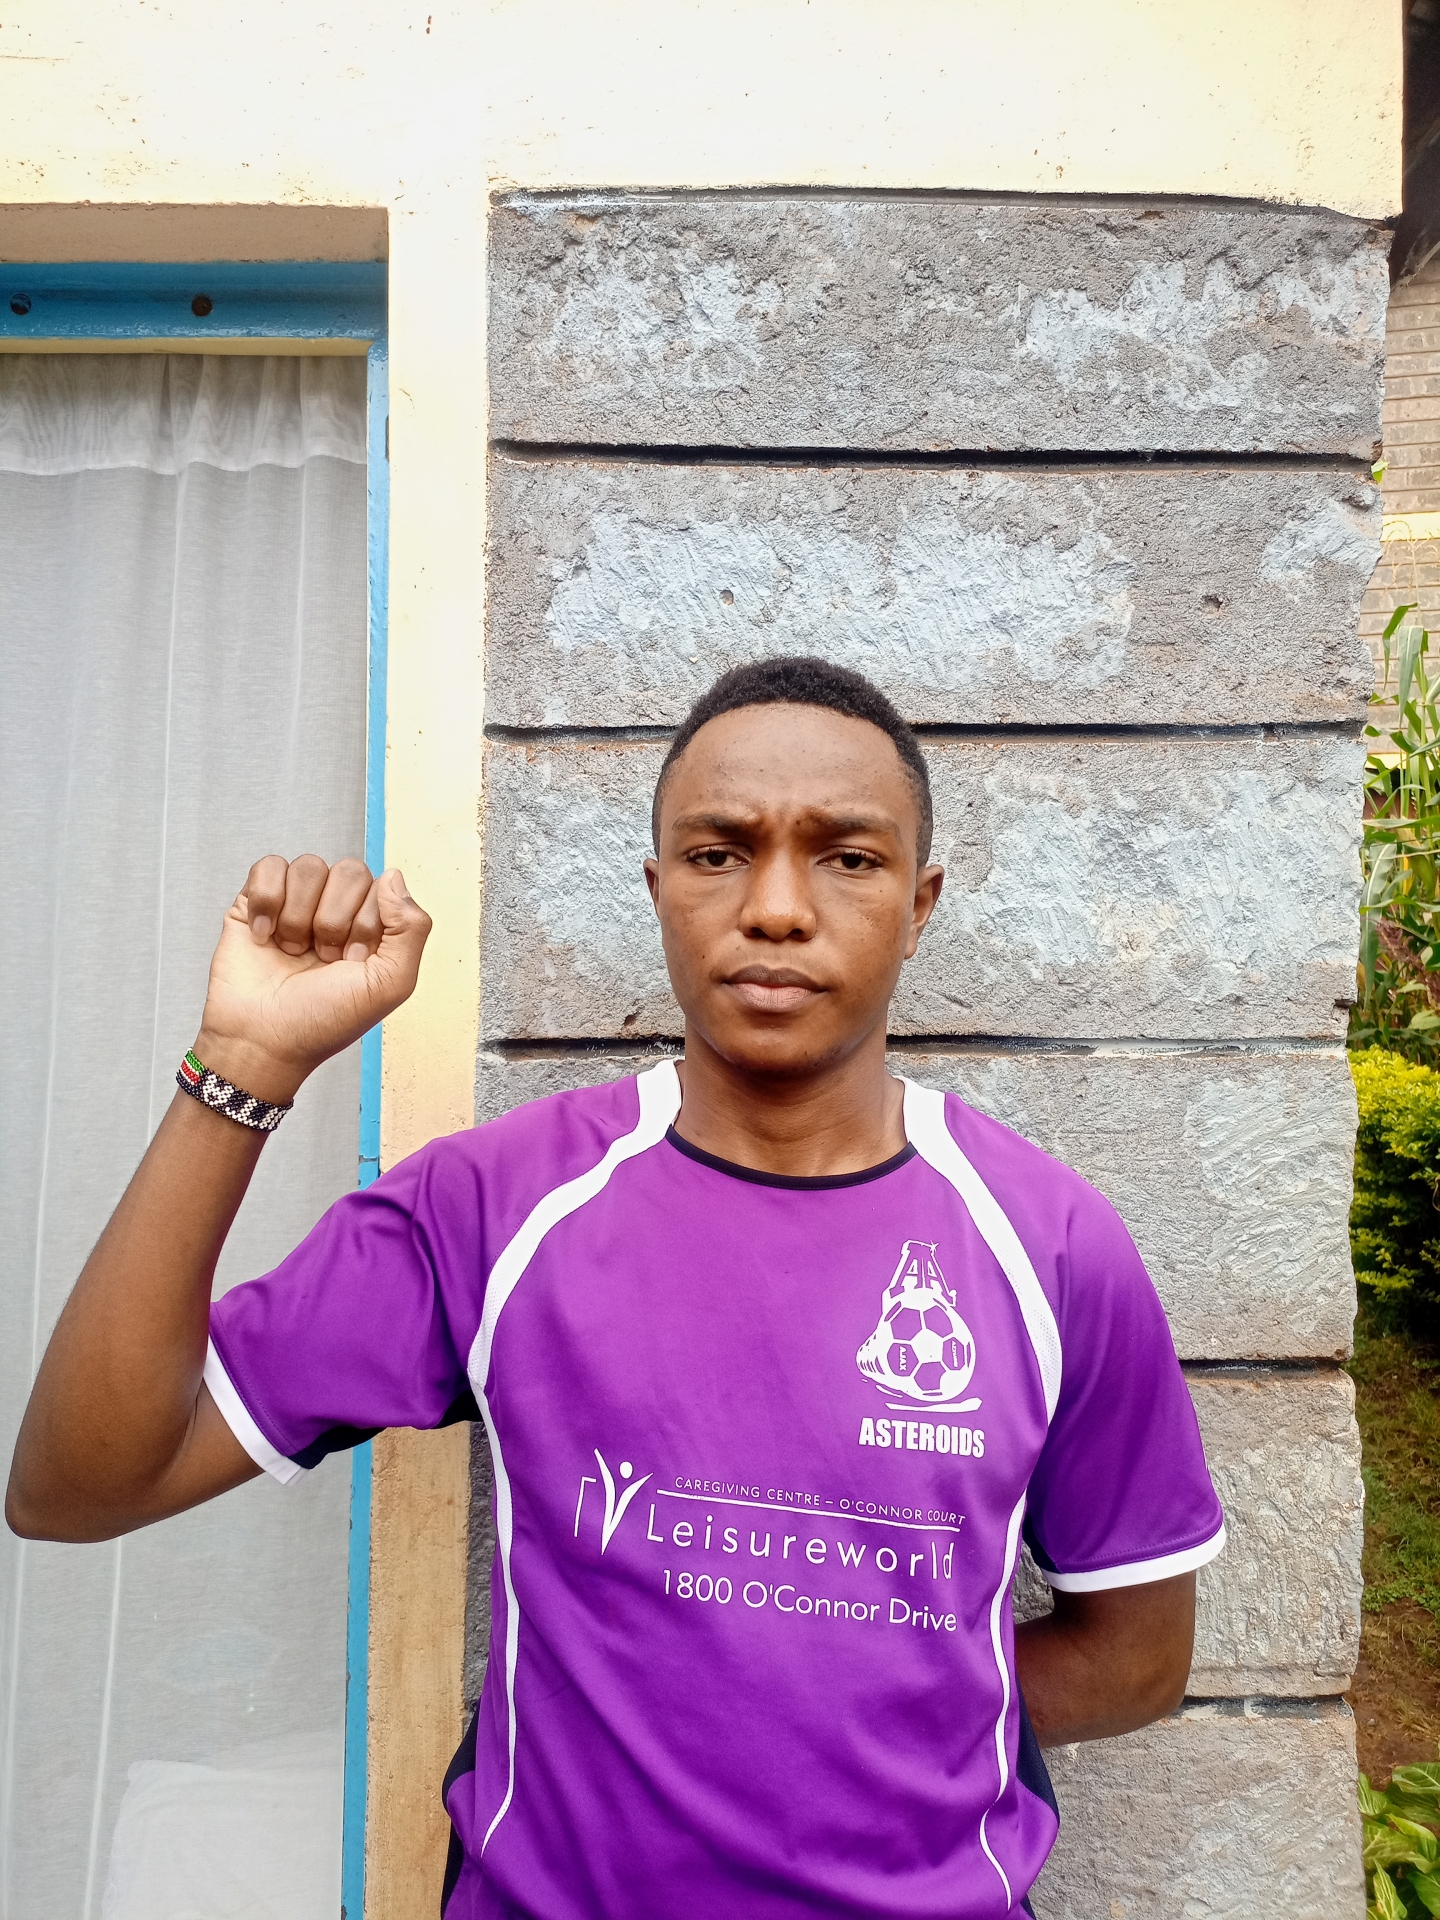
Label: clear